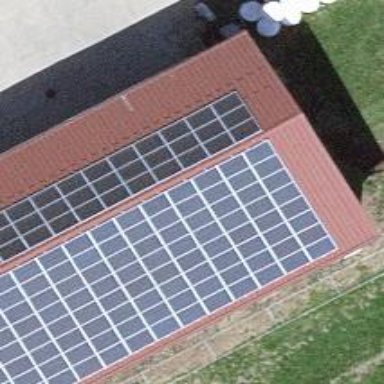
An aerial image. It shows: Solar power generator.